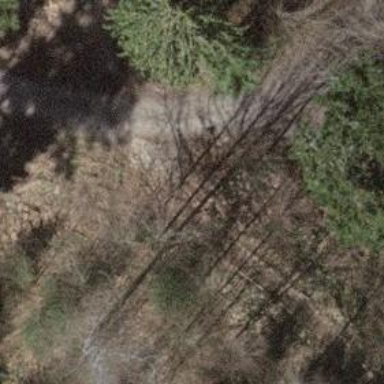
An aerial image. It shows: Unpaved path with tracktype of grade 5.